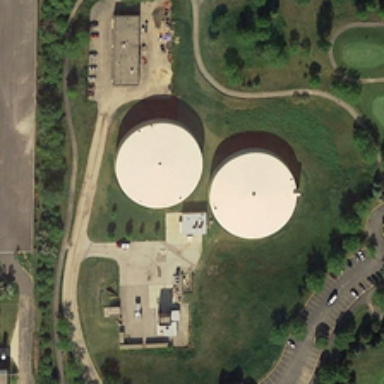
Two storage tanks are surrounded by green trees and meadows .